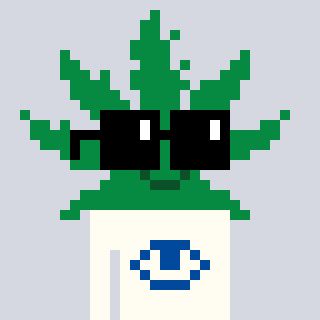
a pixel art character with square black sunglasses, a weed-shaped head and a grayscale-colored body on a cool background